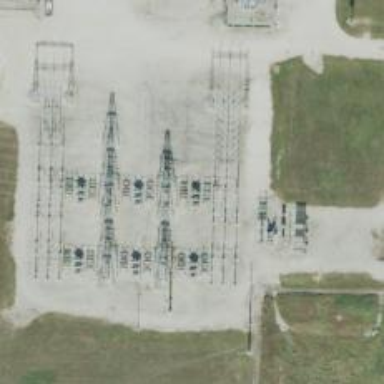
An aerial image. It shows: Switch for power supply.